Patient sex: M
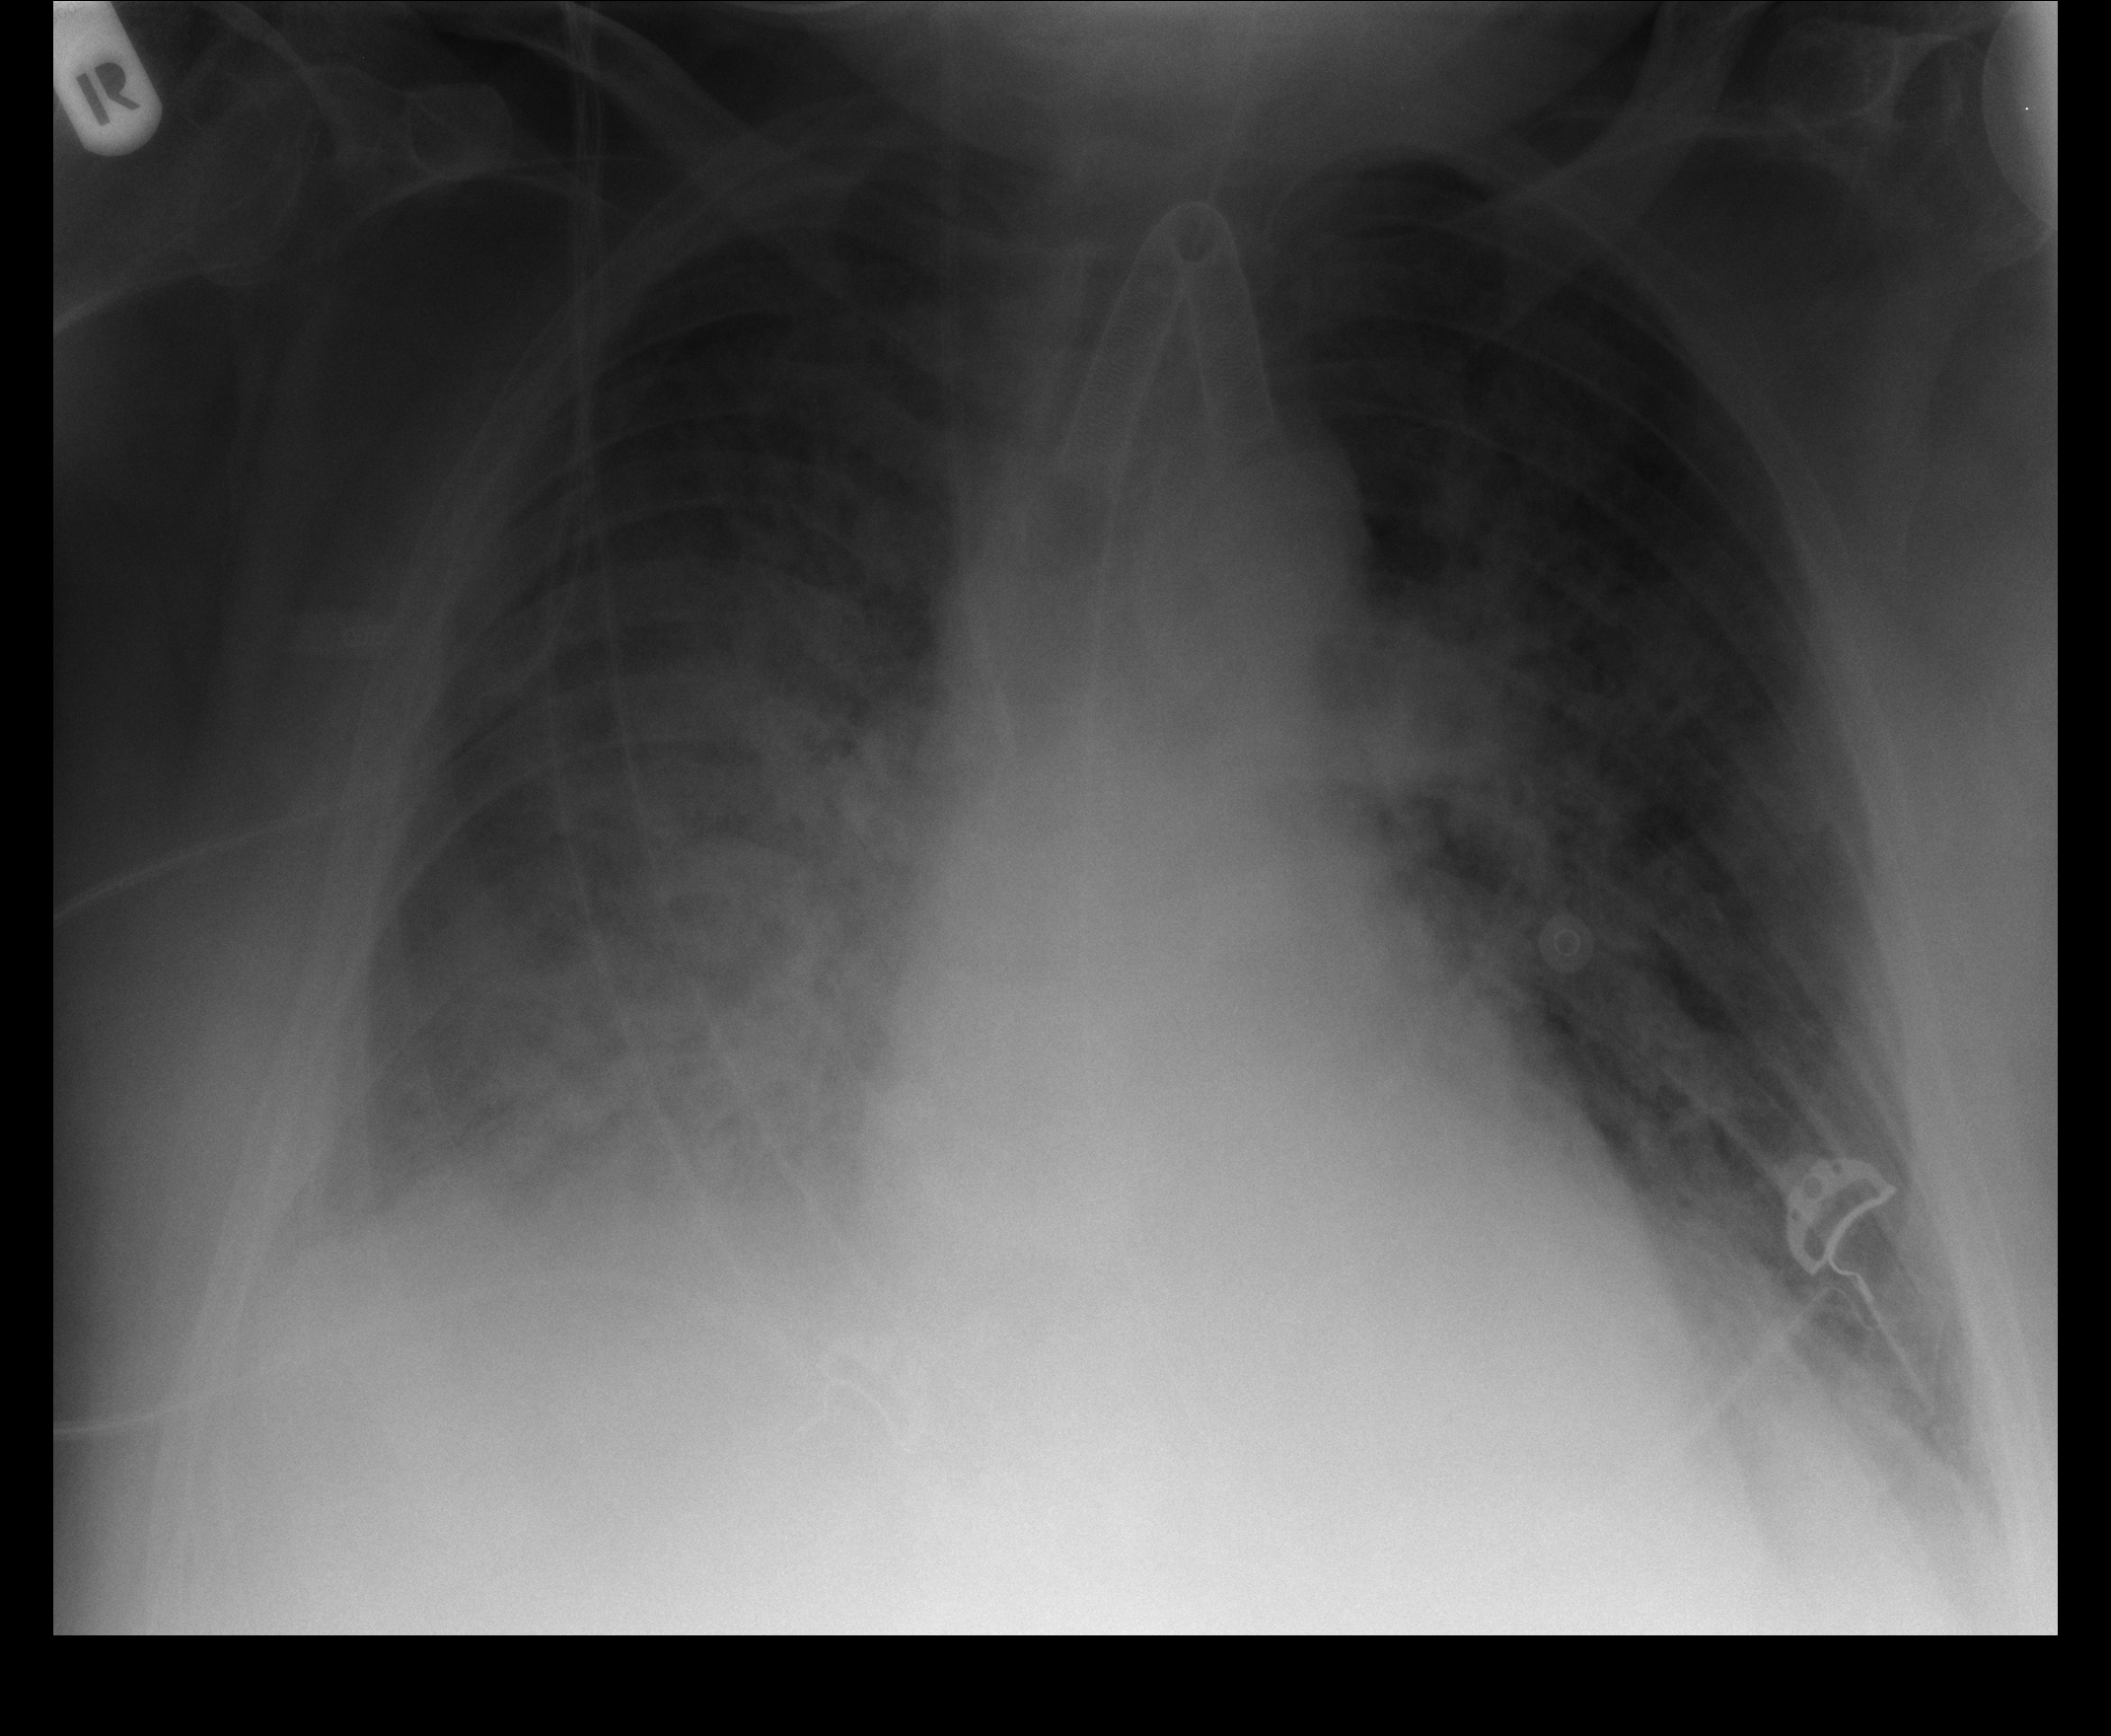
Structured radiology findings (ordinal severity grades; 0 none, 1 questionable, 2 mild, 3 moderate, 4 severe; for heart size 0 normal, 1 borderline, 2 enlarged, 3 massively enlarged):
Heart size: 0
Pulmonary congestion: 3
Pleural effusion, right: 2
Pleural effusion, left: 1
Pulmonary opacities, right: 3
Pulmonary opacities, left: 3
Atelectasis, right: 2
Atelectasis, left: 2